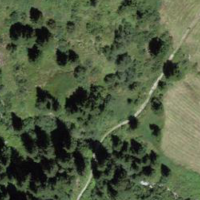
EUNIS habitat code: 24
Species observed at this site:
Erebia melampus
Campanula barbata